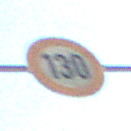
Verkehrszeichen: Geschwindigkeit130
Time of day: MorningAfternoon
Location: Outdoor (Nature)
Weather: PartlyCloudy
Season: NotSpecified
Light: Natural